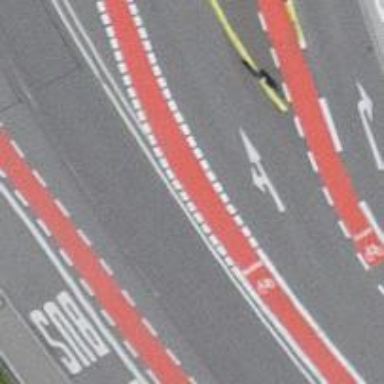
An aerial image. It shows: Primary highway with asphalt surface and dedicated lane for cycling on the left.